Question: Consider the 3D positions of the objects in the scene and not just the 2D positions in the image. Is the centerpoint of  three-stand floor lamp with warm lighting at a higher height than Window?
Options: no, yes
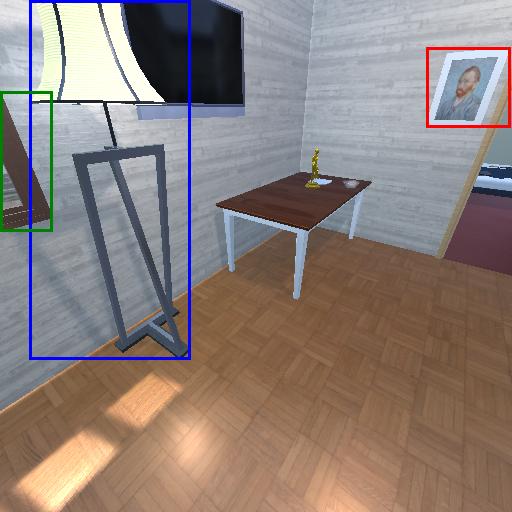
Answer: no